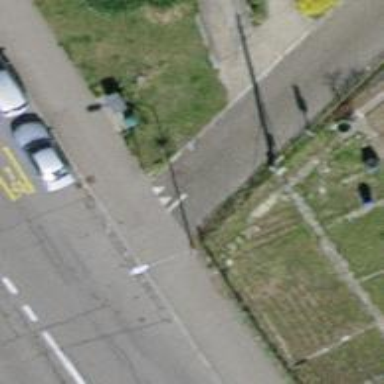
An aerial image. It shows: Unmarked crossing with traffic calming table on the road.